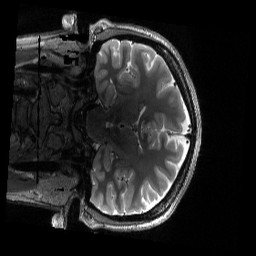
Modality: T2w
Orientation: coronal
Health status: healthy
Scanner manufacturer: siemens
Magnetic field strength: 3 T
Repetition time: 3.2 s
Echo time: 0.563 s